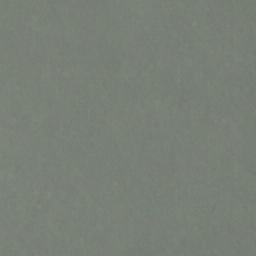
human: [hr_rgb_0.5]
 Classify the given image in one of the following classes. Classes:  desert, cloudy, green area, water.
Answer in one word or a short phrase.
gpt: cloudy